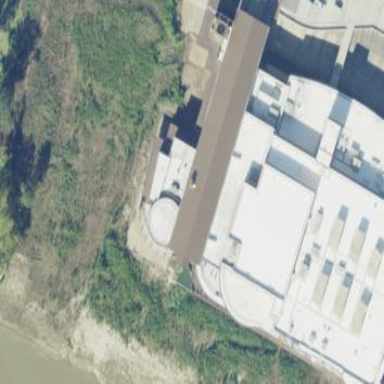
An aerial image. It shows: Building designated as casino.